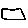
Label: square